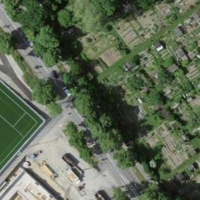
EUNIS habitat code: 53
Species observed at this site:
Hippodamia variegata
Trichodes alvearius
Ophiogomphus cecilia
Marpissa muscosa
Stenopterus rufus
Anthaxia quadripunctata
Xylocopa violacea
Rutpela maculata
Autographa gamma
Stictopleurus punctatonervosus
Carpocoris fuscispinus
Cardamine pratensis
Anthyllis vulneraria
Portulaca oleracea
Polydrusus formosus
Lygaeus equestris
Misumena vatia
Amphimallon solstitiale
Euphorbia lathyris
Chloromyia formosa
Ennomos quercinaria
Papilio machaon
Anyphaena accentuata
Polemonium caeruleum
Oedemera nobilis
Pseudovadonia livida
Propylaea quatuordecimpunctata
Galeopsis tetrahit
Pyrgus malvae
Senecio vulgaris
Stenurella melanura
Plantago media
Clanoptilus marginellus
Lygus pratensis